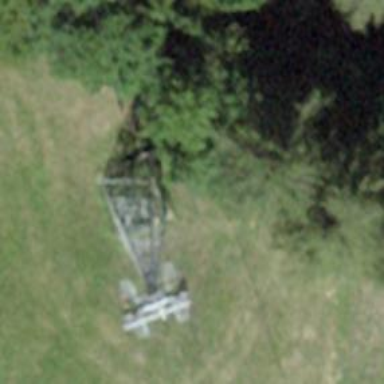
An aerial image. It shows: Pylon for aerialway.